Question: Can you help me identify why my code is not working? I want to retrieve the value of the child 'rate' in Firebase and display it on my 'EditText' in Android Studio. Then when another value is entered in the 'EditText' via 'button', the value of the child 'rate' will be updated. Thanks.
'''
package com.example.jordan.grat;
import ...
public class AdminActivity extends AppCompatActivity {
private Button mLogout, mAddDriver, mEditDriver, mUpdateRate;
private DatabaseReference mAdminDatabase;
private EditText mRateField;
private String mRate, mPassword;
@Override
protected void onCreate(Bundle savedInstanceState) {
super.onCreate(savedInstanceState);
setContentView(R.layout.activity_admin);
mLogout = (Button) findViewById(R.id.logout);
mAddDriver = (Button) findViewById(R.id.addDriver);
mEditDriver = (Button) findViewById(R.id.editDriver);
mUpdateRate = (Button) findViewById(R.id.updateRate);
mRateField = (EditText) findViewById(R.id.rateField);
mAdminDatabase = FirebaseDatabase.getInstance().getReference().child("Users").child("Admins");
getRate();
mAddDriver.setOnClickListener(new View.OnClickListener() {
@Override
public void onClick(View view) {
Intent intent = new Intent(AdminActivity.this, AddDriverActivity.class);
startActivity(intent);
finish();
return;
}
});
mEditDriver.setOnClickListener(new View.OnClickListener() {
@Override
public void onClick(View view) {
}
});
mLogout.setOnClickListener(new View.OnClickListener() {
@Override
public void onClick(View view) {
Intent intent = new Intent(AdminActivity.this, MainActivity.class);
startActivity(intent);
finish();
return;
}
});
mUpdateRate.setOnClickListener(new View.OnClickListener() {
@Override
public void onClick(View view) {
setRate();
}
});
}
private void getRate() {
mAdminDatabase.addValueEventListener(new ValueEventListener() {
@Override
public void onDataChange(DataSnapshot dataSnapshot) {
if (dataSnapshot.exists() && dataSnapshot.getChildrenCount()>0){
Map<String, Object> map = (Map<String, Object>) dataSnapshot.getValue();
if (map.get("rate")!=null){
mRate = map.get("rate").toString();
mRateField.setText(mRate);
}
}
}
@Override
public void onCancelled(DatabaseError databaseError) {
}
});
}
private void setRate() {
mRateField.getText().toString();
mAdminDatabase.child("rate").setValue(mRateField);
}
}
'''
I am sorry, I am still a beginner in Android Studio. Any help would be appreciated. My firebase:

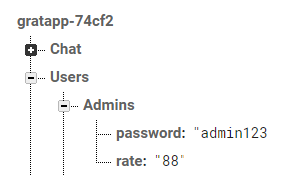
Answer: Check the rules in the 'FirebaseDatabase'. If you set them to 'true', there is no need to auth. Btw, this is a not recommended option, you should always have some security in this aspect.
Hope it helps.